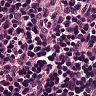
Metastatic tissue present: no